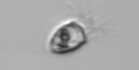
Label: Balanion